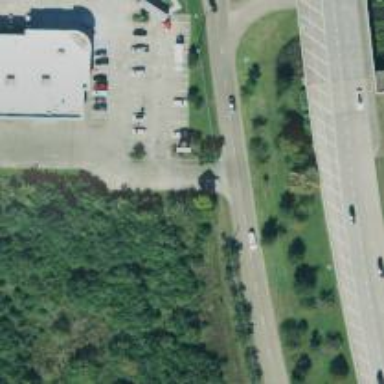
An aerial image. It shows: Secondary road with frontage road alongside.